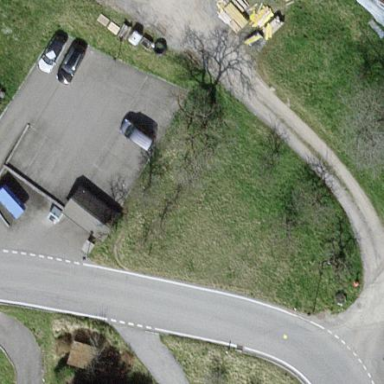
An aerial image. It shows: Parking area with surface.